Question: I am now trying to implement viewpager with fragment. Everything is cool except i got error in xml graphical layout.
And Here's a screenshot of my application.

Does anyone know why there is not showing indicator line below title ?
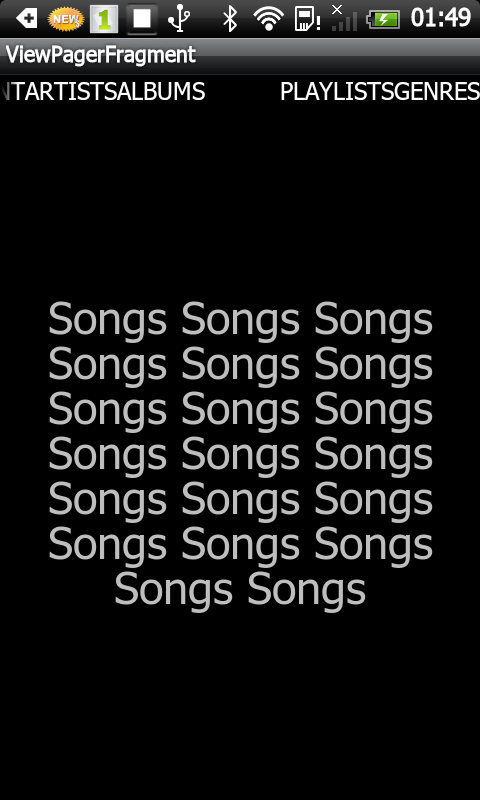
Answer: I did this project by referring this: <URL>.
Go through that sample project. It will really helps you to solve your problem.